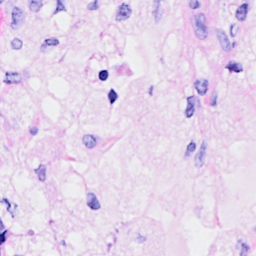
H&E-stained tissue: Breast